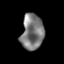
Tissue: prostate
Cell type: Epithelial cells
Senescence score: 0.2578
Nuclear area (px): 782
Mean DAPI intensity: 123.063